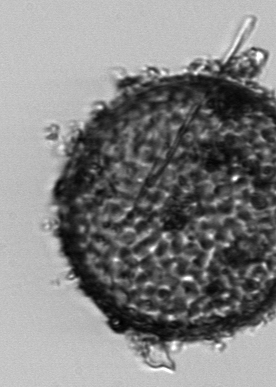
Label: Coscinodiscus